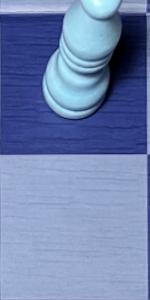
Label: Empty